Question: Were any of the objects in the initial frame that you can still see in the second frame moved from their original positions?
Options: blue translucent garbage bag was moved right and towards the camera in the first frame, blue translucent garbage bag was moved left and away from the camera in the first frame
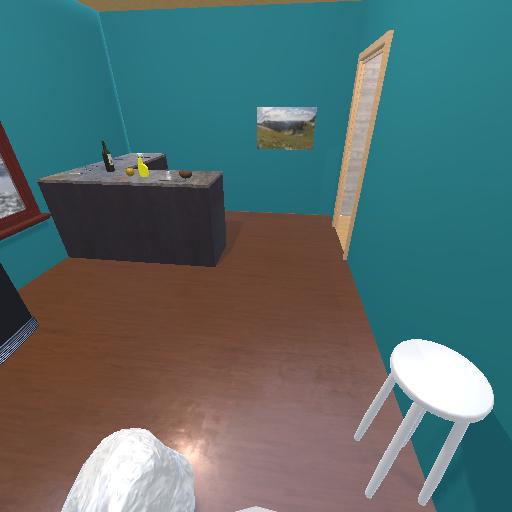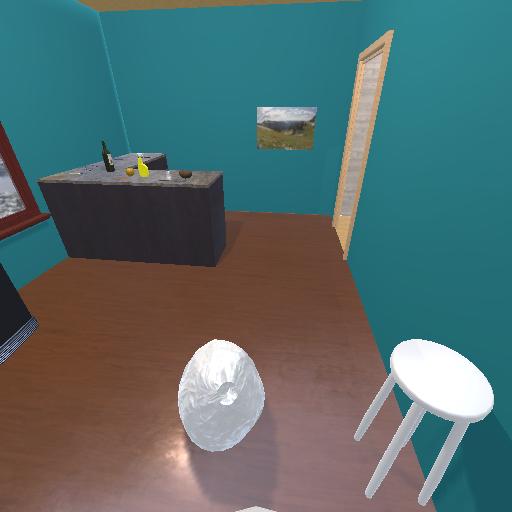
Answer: blue translucent garbage bag was moved right and towards the camera in the first frame